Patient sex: F
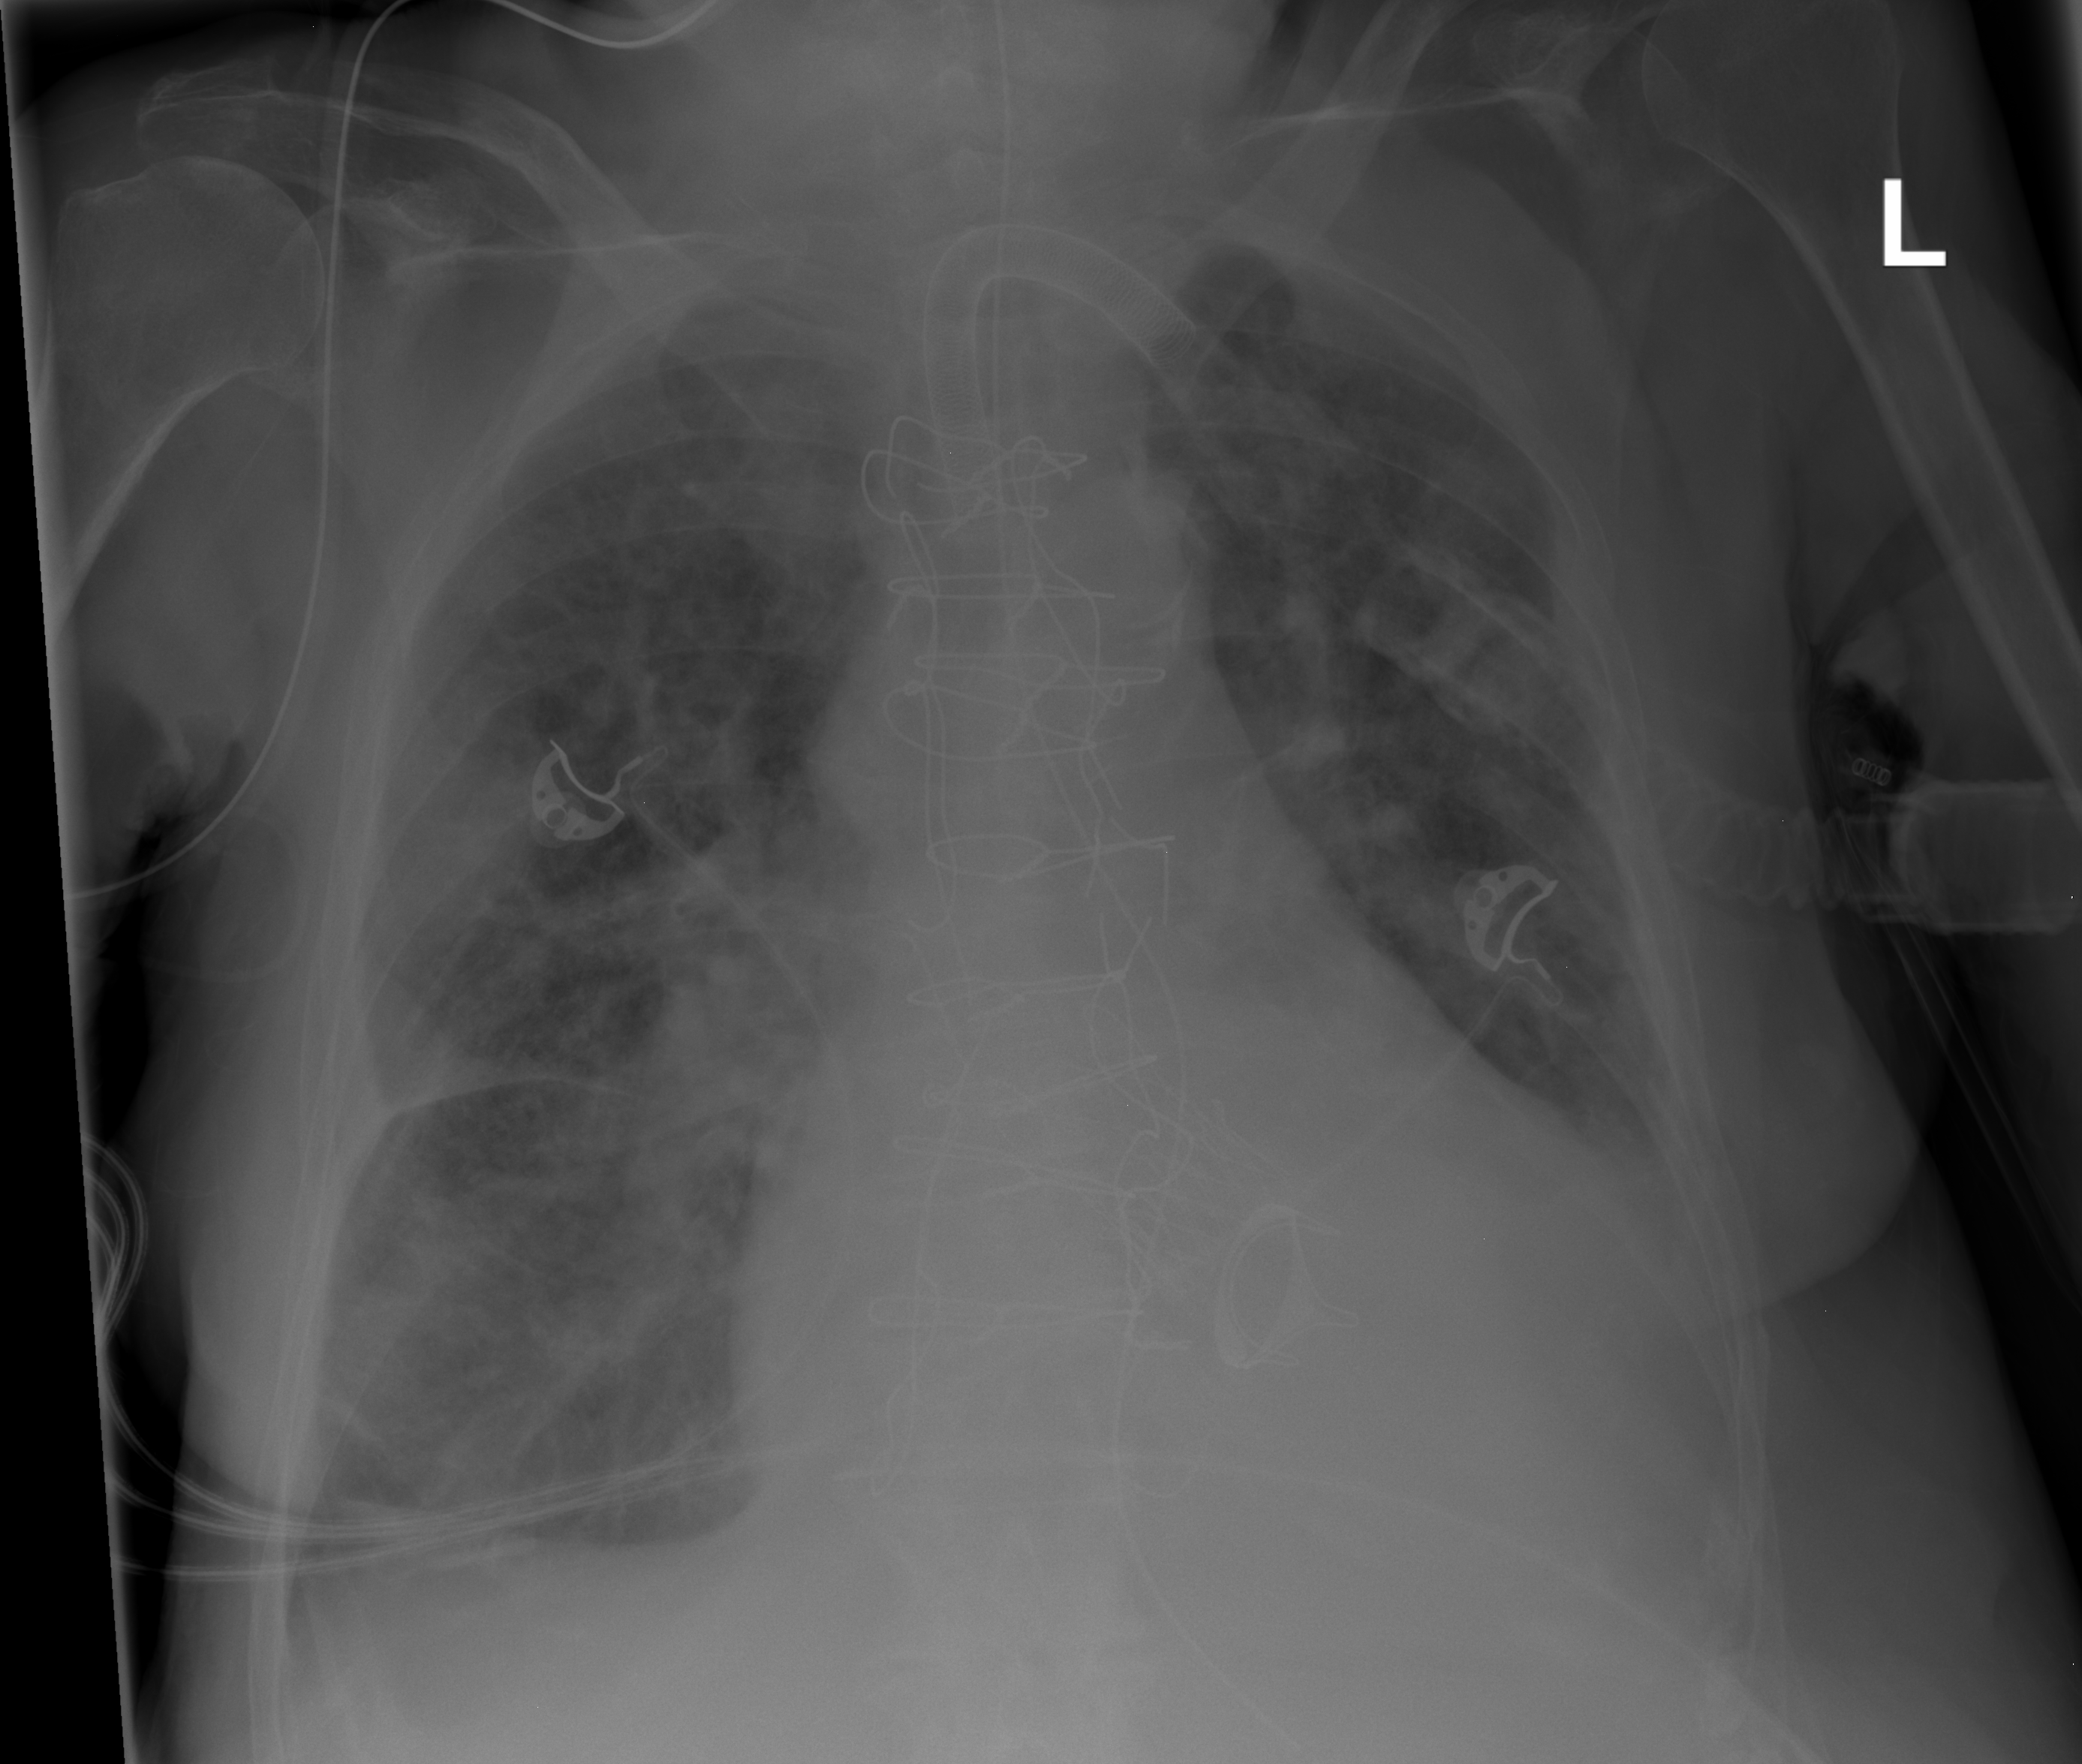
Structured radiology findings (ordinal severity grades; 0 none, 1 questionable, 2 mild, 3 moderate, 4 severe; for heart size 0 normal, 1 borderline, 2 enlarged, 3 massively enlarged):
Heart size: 2
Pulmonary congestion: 3
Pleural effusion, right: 2
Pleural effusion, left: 2
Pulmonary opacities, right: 2
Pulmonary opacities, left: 2
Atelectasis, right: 0
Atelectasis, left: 2